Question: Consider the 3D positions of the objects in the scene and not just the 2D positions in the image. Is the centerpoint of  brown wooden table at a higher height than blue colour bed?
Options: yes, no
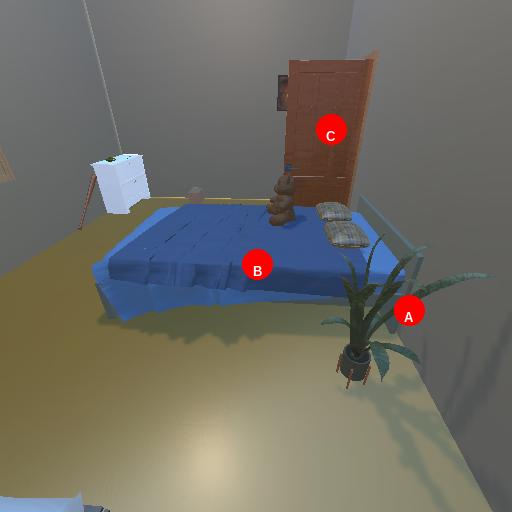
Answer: yes